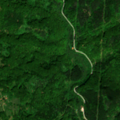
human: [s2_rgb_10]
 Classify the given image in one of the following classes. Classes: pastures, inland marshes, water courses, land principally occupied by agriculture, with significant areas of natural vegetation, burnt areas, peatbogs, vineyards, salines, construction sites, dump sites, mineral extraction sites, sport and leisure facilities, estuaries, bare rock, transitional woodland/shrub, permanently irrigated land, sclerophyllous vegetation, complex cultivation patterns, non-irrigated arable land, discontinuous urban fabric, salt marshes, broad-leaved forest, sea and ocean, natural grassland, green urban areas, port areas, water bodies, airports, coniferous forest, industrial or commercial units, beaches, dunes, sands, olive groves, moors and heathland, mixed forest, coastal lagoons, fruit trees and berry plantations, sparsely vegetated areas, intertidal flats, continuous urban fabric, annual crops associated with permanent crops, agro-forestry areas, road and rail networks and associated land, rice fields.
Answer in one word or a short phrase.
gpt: broad-leaved forest, coniferous forest